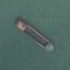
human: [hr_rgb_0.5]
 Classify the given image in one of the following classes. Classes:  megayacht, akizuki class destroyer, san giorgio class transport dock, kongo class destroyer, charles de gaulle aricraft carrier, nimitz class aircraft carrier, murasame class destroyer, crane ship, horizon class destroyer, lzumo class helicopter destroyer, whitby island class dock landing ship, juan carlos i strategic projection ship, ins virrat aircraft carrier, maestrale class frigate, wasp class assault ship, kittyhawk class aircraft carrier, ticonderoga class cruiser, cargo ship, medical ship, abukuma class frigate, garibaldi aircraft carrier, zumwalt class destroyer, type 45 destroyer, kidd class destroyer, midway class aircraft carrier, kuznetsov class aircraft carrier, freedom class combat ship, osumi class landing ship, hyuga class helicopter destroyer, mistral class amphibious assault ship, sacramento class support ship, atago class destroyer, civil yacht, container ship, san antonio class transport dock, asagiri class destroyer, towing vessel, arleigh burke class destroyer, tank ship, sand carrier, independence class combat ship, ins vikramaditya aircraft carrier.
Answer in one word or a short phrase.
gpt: Sand carrier